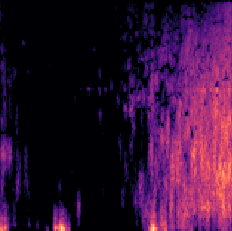
Sound class: Helicopter